Question: '''
<?xml version="1.0" encoding="utf-8"?>
<RelativeLayout xmlns:android="http://schemas.android.com/apk/res/android"
android:layout_width="match_parent"
android:layout_height="match_parent"
android:orientation="vertical" >
<TextView
android:id="@+id/viewOneText"
android:layout_width="wrap_content"
android:layout_height="wrap_content"
android:layout_alignParentLeft="true"
android:layout_alignParentTop="true"
android:layout_marginLeft="92dp"
android:layout_marginTop="182dp"
android:text="First View"
android:textAppearance="?android:attr/textAppearanceLarge" />
<Button
android:id="@+id/viewOneBtn"
style="?android:attr/buttonStyleSmall"
android:layout_width="wrap_content"
android:layout_height="wrap_content"
android:layout_alignRight="@+id/viewOneText"
android:layout_below="@+id/viewOneText"
android:layout_marginTop="17dp"
android:text="Click Here" />
<include layout = "@layout/drop_down"
android:layout_width="fill_parent"
android:layout_height="wrap_content"
android:layout_marginTop="15dp"
android:layout_alignParentBottom="true"/>
</RelativeLayout>
'''
'''
<RelativeLayout xmlns:android="http://schemas.android.com/apk/res/android"
xmlns:tools="http://schemas.android.com/tools"
android:layout_width="fill_parent"
android:layout_height="fill_parent"
>
<SlidingDrawer
android:id="@+id/SlidingDrawer"
android:layout_width="wrap_content"
android:layout_height="250dp"
android:layout_alignParentBottom="true"
android:content="@+id/contentLayout"
android:handle="@+id/slideButton"
android:orientation="vertical"
android:alpha="0.7">
<LinearLayout
android:id="@+id/slideButton"
android:layout_width="fill_parent"
android:layout_height="20dp"
android:orientation="vertical"
android:clickable="true"
android:gravity="right"
android:background="@android:drawable/bottom_bar"
>
<TextView
android:id="@+id/textView1"
android:layout_width="wrap_content"
android:layout_height="wrap_content"
android:text="^^^"
android:textAppearance="?android:attr/textAppearanceMedium" />
</LinearLayout>
<LinearLayout
android:id="@+id/contentLayout"
android:layout_width="fill_parent"
android:layout_height="wrap_content"
android:orientation="vertical"
android:background="#000000"
android:padding="10dip" >
<TextView
android:id="@+id/menu_add_inquiry"
android:layout_width="fill_parent"
android:layout_height="wrap_content"
android:padding="5dp"
android:text="AAA"
android:textColor="#ffffff"
android:clickable="true"
android:onClick="onMenuItemClicked"
android:textAppearance="?android:attr/textAppearanceMedium" />
<TextView
android:id="@+id/menu_add_event"
android:layout_width="fill_parent"
android:layout_height="wrap_content"
android:padding="5dp"
android:text="BBB"
android:textColor="#ffffff"
android:textAppearance="?android:attr/textAppearanceMedium" />
<TextView
android:id="@+id/menu_additional_info"
android:layout_width="fill_parent"
android:layout_height="wrap_content"
android:padding="5dp"
android:text="CCC"
android:textColor="#ffffff"
android:textAppearance="?android:attr/textAppearanceMedium" />
<TextView
android:id="@+id/menu_add_to_contacts"
android:layout_width="fill_parent"
android:layout_height="wrap_content"
android:padding="5dp"
android:text="DDD"
android:textColor="#ffffff"
android:textAppearance="?android:attr/textAppearanceMedium" />
</LinearLayout>
</SlidingDrawer>
</RelativeLayout>
'''
(for fragment_view1.xml)
'''
package com.example.fragmenttest;
import android.content.Intent;
import android.os.Bundle;
import android.support.v4.app.Fragment;
import android.view.LayoutInflater;
import android.view.View;
import android.view.View.OnClickListener;
import android.view.ViewGroup;
import android.widget.Button;
import android.widget.TextView;
public class FirstView extends DropDownMenu
{
private TextView firstText;
private Button btn;
public View onCreateView(LayoutInflater inflater, ViewGroup container, Bundle savedInstanceState)
{
View view = inflater.inflate(R.layout.fragment_view1,container,false);
firstText = (TextView)view.findViewById(R.id.viewOneText);
btn = (Button)view.findViewById(R.id.viewOneBtn);
return view;
}
}
'''
(for drop_down.xml)
'''
package com.example.fragmenttest;
import android.os.Bundle;
import android.app.Activity;
import android.content.Intent;
import android.support.v4.app.Fragment;
import android.view.LayoutInflater;
import android.view.Menu;
import android.view.View;
import android.view.ViewGroup;
import android.view.View.OnClickListener;
import android.view.View.OnTouchListener;
import android.widget.Button;
import android.widget.ImageView;
import android.widget.LinearLayout;
import android.widget.TextView;
import android.widget.Toast;
public class DropDownMenu extends Fragment {
private TextView addInquiry, addEvent, additionalInfo, addToContacts;
private View view;
@Override
public View onCreateView(LayoutInflater inflater, ViewGroup container, Bundle savedInstanceState)
{
view = inflater.inflate(R.layout.drop_down,container,false);
intialize();
return view;
}
private void intialize()
{
//Intializing instance variables
addInquiry = (TextView)view.findViewById(R.id.menu_add_inquiry);
addEvent = (TextView)view.findViewById(R.id.menu_add_event);
additionalInfo = (TextView)view.findViewById(R.id.menu_additional_info);
addToContacts = (TextView)view.findViewById(R.id.menu_add_to_contacts);
}
public void onMenuItemClicked(View view) {
switch (view.getId()) {
case R.id.menu_add_inquiry:
// Intent intent = new Intent(DropDownMenu.this,NewLead.class);
// startActivity(intent);
break;
default:;
}
}
}
'''
'''
package com.example.fragmenttest;
import android.os.Bundle;
import android.app.Activity;
import android.support.v4.app.Fragment;
import android.support.v4.app.FragmentActivity;
import android.support.v4.app.FragmentManager;
import android.support.v4.app.FragmentPagerAdapter;
import android.support.v4.view.PagerAdapter;
import android.support.v4.view.ViewPager;
import android.view.Menu;
public class MainActivity extends FragmentActivity {
private ViewPager viewPager;
private MyAdapter pageAdapter;
private static final int ITEMS = 2;
@Override
protected void onCreate(Bundle savedInstanceState) {
super.onCreate(savedInstanceState);
setContentView(R.layout.activity_main);
viewPager = (ViewPager)findViewById(R.id.pager);
pageAdapter = new MyAdapter(getSupportFragmentManager());
viewPager.setAdapter(pageAdapter);
}
@Override
public boolean onCreateOptionsMenu(Menu menu) {
// Inflate the menu; this adds items to the action bar if it is present.
getMenuInflater().inflate(R.menu.main, menu);
return true;
}
public static class MyAdapter extends FragmentPagerAdapter {
public MyAdapter(FragmentManager fragmentManager) {
super(fragmentManager);
}
@Override
public int getCount() {
return ITEMS;
}
@Override
public Fragment getItem(int position) {
if(position==0)
{
return new FirstView();
}
else
{
return new SecondView();
}
}
}
public void setCurrentItem (int item, boolean smoothScroll) {
viewPager.setCurrentItem(item, smoothScroll);
}
}
'''
This code generate the following UI. Note that what you see as a "Menu" is built by 'drop_down.xml'.

The problem is, when I click the 'TextView' in , I get the following error.
'''
11-28 14:13:52.537: E/AndroidRuntime(1933): FATAL EXCEPTION: main
11-28 14:13:52.537: E/AndroidRuntime(1933): java.lang.IllegalStateException: Could not find a method onMenuItemClicked(View) in the activity class com.example.fragmenttest.MainActivity for onClick handler on view class android.widget.TextView with id 'menu_add_inquiry'
11-28 14:13:52.537: E/AndroidRuntime(1933): at android.view.View$1.onClick(View.java:3586)
11-28 14:13:52.537: E/AndroidRuntime(1933): at android.view.View.performClick(View.java:4204)
11-28 14:13:52.537: E/AndroidRuntime(1933): at android.view.View$PerformClick.run(View.java:17355)
11-28 14:13:52.537: E/AndroidRuntime(1933): at android.os.Handler.handleCallback(Handler.java:725)
11-28 14:13:52.537: E/AndroidRuntime(1933): at android.os.Handler.dispatchMessage(Handler.java:92)
11-28 14:13:52.537: E/AndroidRuntime(1933): at android.os.Looper.loop(Looper.java:137)
11-28 14:13:52.537: E/AndroidRuntime(1933): at android.app.ActivityThread.main(ActivityThread.java:5041)
11-28 14:13:52.537: E/AndroidRuntime(1933): at java.lang.reflect.Method.invokeNative(Native Method)
11-28 14:13:52.537: E/AndroidRuntime(1933): at java.lang.reflect.Method.invoke(Method.java:511)
11-28 14:13:52.537: E/AndroidRuntime(1933): at com.android.internal.os.ZygoteInit$MethodAndArgsCaller.run(ZygoteInit.java:793)
11-28 14:13:52.537: E/AndroidRuntime(1933): at com.android.internal.os.ZygoteInit.main(ZygoteInit.java:560)
11-28 14:13:52.537: E/AndroidRuntime(1933): at dalvik.system.NativeStart.main(Native Method)
11-28 14:13:52.537: E/AndroidRuntime(1933): Caused by: java.lang.NoSuchMethodException: onMenuItemClicked [class android.view.View]
11-28 14:13:52.537: E/AndroidRuntime(1933): at java.lang.Class.getConstructorOrMethod(Class.java:460)
11-28 14:13:52.537: E/AndroidRuntime(1933): at java.lang.Class.getMethod(Class.java:915)
11-28 14:13:52.537: E/AndroidRuntime(1933): at android.view.View$1.onClick(View.java:3579)
11-28 14:13:52.537: E/AndroidRuntime(1933): ... 11 more
'''
It says that method is missing, but it is there.
I edited the button in with the full definition 'com.example.fragmenttest.DropDownMenu.onMenuItemClicked'. Now I have the following issue
> 11-28 14:49:45.757: E/AndroidRuntime(2604): Caused by: java.lang.NoSuchMethodException: com.example.fragmenttest.DropDownMenu.onMenuItemClicked [class android.view.View]
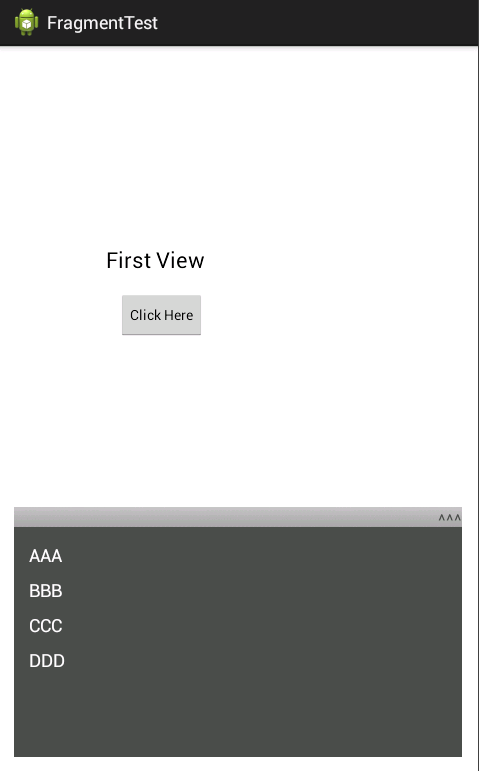
Answer: In your 'drop_down.xml' layout, you call onMenuItemClicked method, that does not exist in MainActivity class.
In the case of your layout, it is the method of the activity that will be called (and not the one of the fragment).
You may want to replace your method by same method, but in your MainActivity class.
You may read documentation of Android <URL> :
> This name must correspond to a public method that takes exactly one parameter of type View. For instance, if you specify android:onClick="sayHello", you must declare a public void sayHello(View v) .